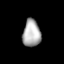
Tissue: lung
Cell type: Endothelial cells
Senescence score: 0.6016
Nuclear area (px): 475
Mean DAPI intensity: 173.099